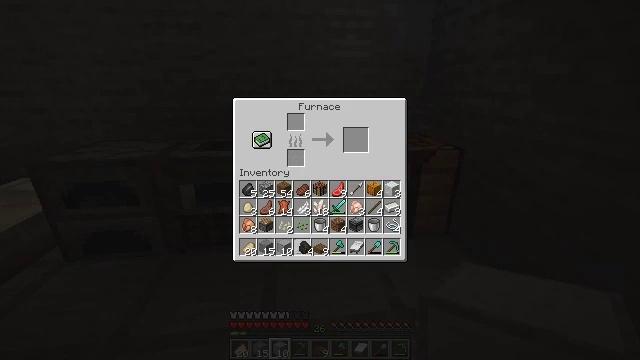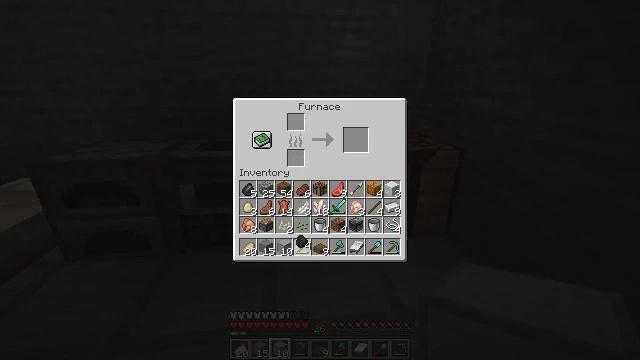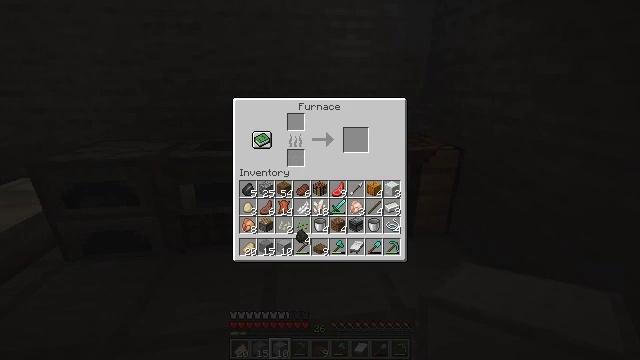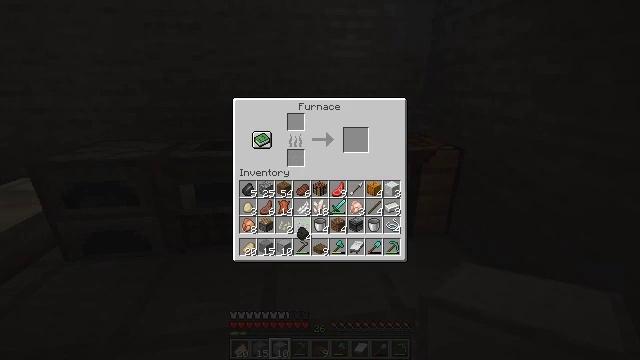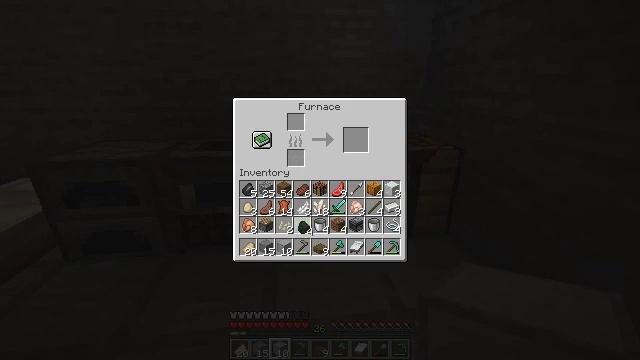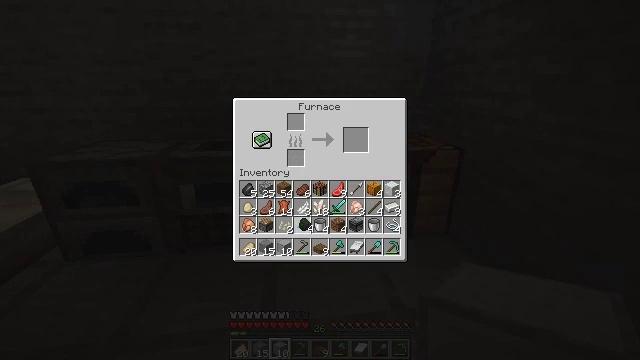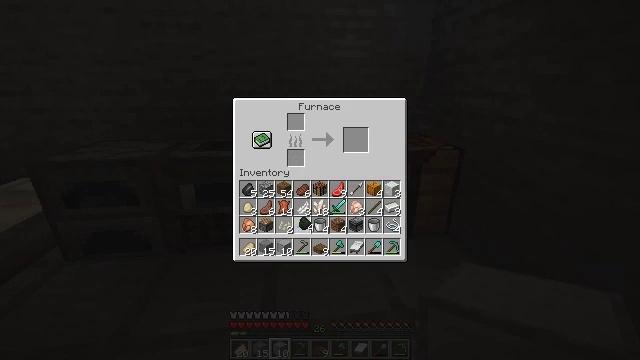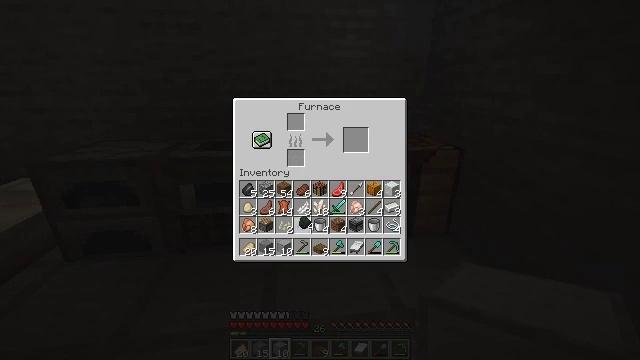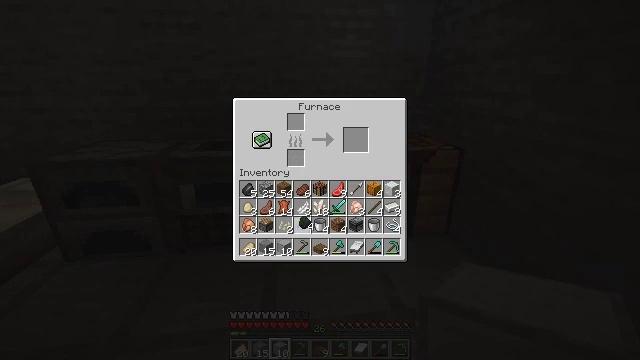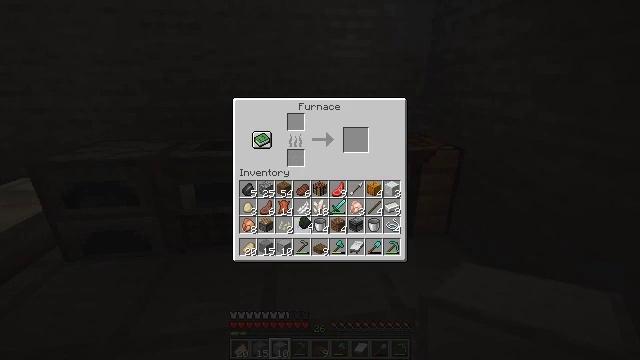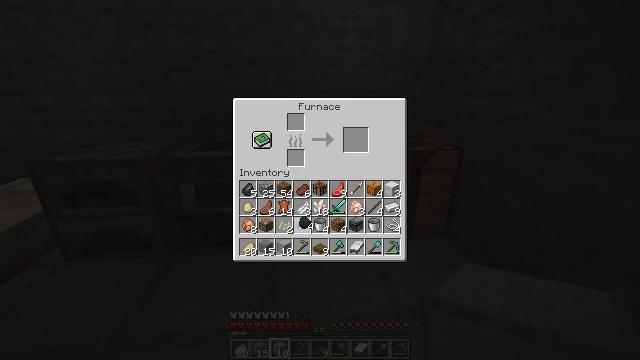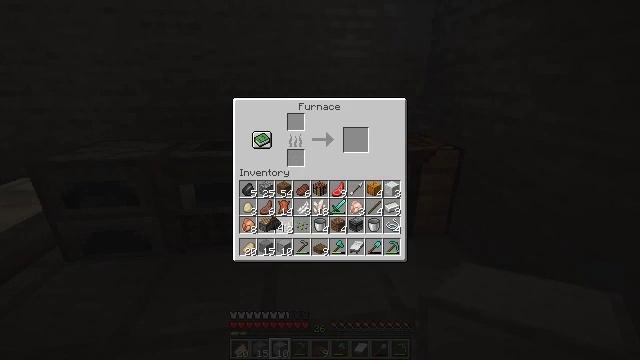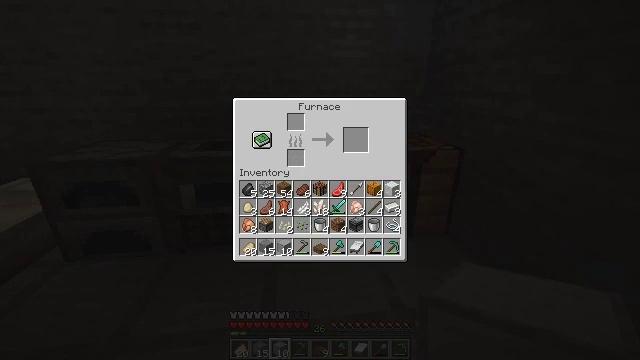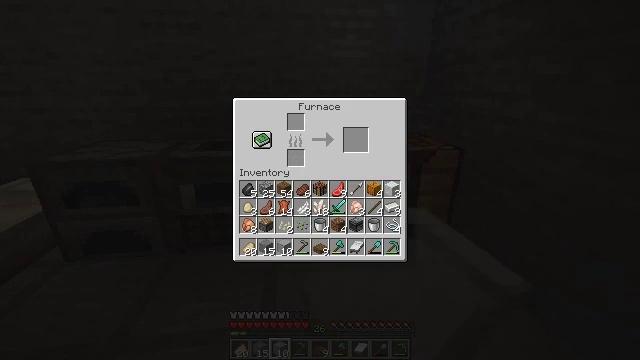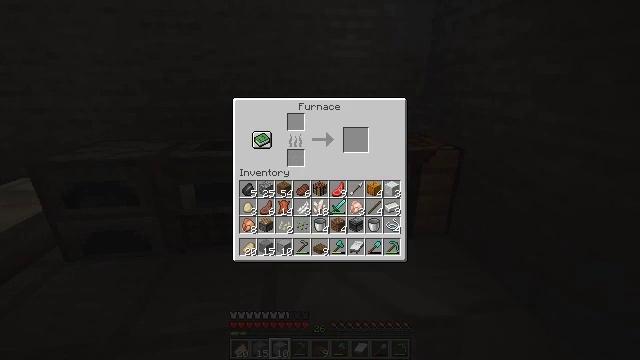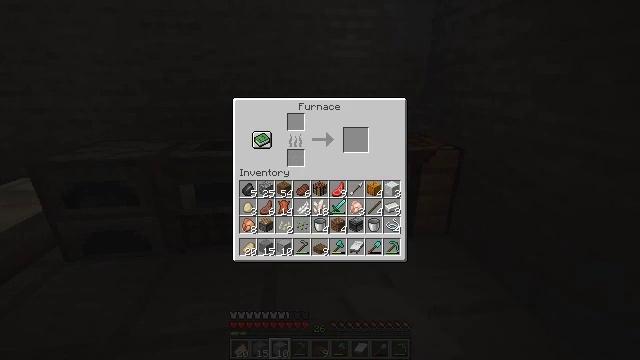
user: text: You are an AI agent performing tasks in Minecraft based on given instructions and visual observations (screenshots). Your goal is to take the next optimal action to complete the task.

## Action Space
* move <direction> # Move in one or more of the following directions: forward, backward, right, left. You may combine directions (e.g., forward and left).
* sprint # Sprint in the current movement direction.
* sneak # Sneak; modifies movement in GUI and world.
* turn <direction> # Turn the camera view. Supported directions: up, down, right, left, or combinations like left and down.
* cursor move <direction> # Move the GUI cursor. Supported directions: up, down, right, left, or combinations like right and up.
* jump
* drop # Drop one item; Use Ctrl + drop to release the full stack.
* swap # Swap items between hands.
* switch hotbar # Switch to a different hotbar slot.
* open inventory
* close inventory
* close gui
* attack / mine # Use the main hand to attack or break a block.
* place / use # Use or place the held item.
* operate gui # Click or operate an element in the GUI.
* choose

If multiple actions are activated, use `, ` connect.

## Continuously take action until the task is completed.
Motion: motion action
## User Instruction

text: Drop a coal.
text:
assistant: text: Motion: no_op
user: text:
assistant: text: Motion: no_op
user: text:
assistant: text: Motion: no_op
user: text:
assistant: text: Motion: no_op
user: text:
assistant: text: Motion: no_op
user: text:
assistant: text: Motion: no_op
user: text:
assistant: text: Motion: no_op
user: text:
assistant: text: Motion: no_op
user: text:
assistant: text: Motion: no_op
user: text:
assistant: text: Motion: attack / mine
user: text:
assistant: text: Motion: turn left, attack / mine
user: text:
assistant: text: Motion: turn left
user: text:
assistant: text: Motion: turn left
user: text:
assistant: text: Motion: no_op
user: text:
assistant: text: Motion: attack / mine
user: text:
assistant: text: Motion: attack / mine
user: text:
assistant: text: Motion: attack / mine